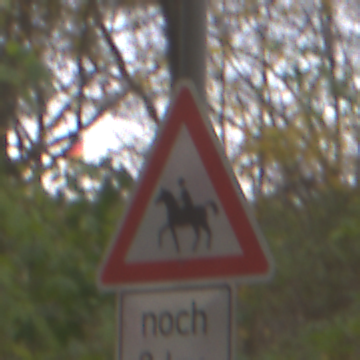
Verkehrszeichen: ReiterRechts
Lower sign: LaengeEinerStrecke4
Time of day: Midday
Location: Outdoor (Nature)
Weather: Overcast
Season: NotSpecified
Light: Natural